Question: i'm using the libraries stated above. I'm quite confused how to build a executionable .jar file tho. It wont work somehow.
I'm using the maven assembly plugin and so far I was able to create a .jar for my server. My server only uses kryonet and javafx, which i have in maven.
Nifty GUI unfortunately i only have locally on my drive, I added a local repository to my pom.xml.
Due to lwjgl natives I chose to use the maven-nativedependencies-plugin, the copy process does work and stuff and the .jar is succesfully created.
I'm not sure where my problem is. To create my server .jar file wasn't a big deal but i'm hanging on the game client, i think this has it's origin in slick2d / lwjgl and or nifty gui.
You can find my pom here:
<URL>
Maven Screenshot if that helps:
<URL>

Thanks in advance !
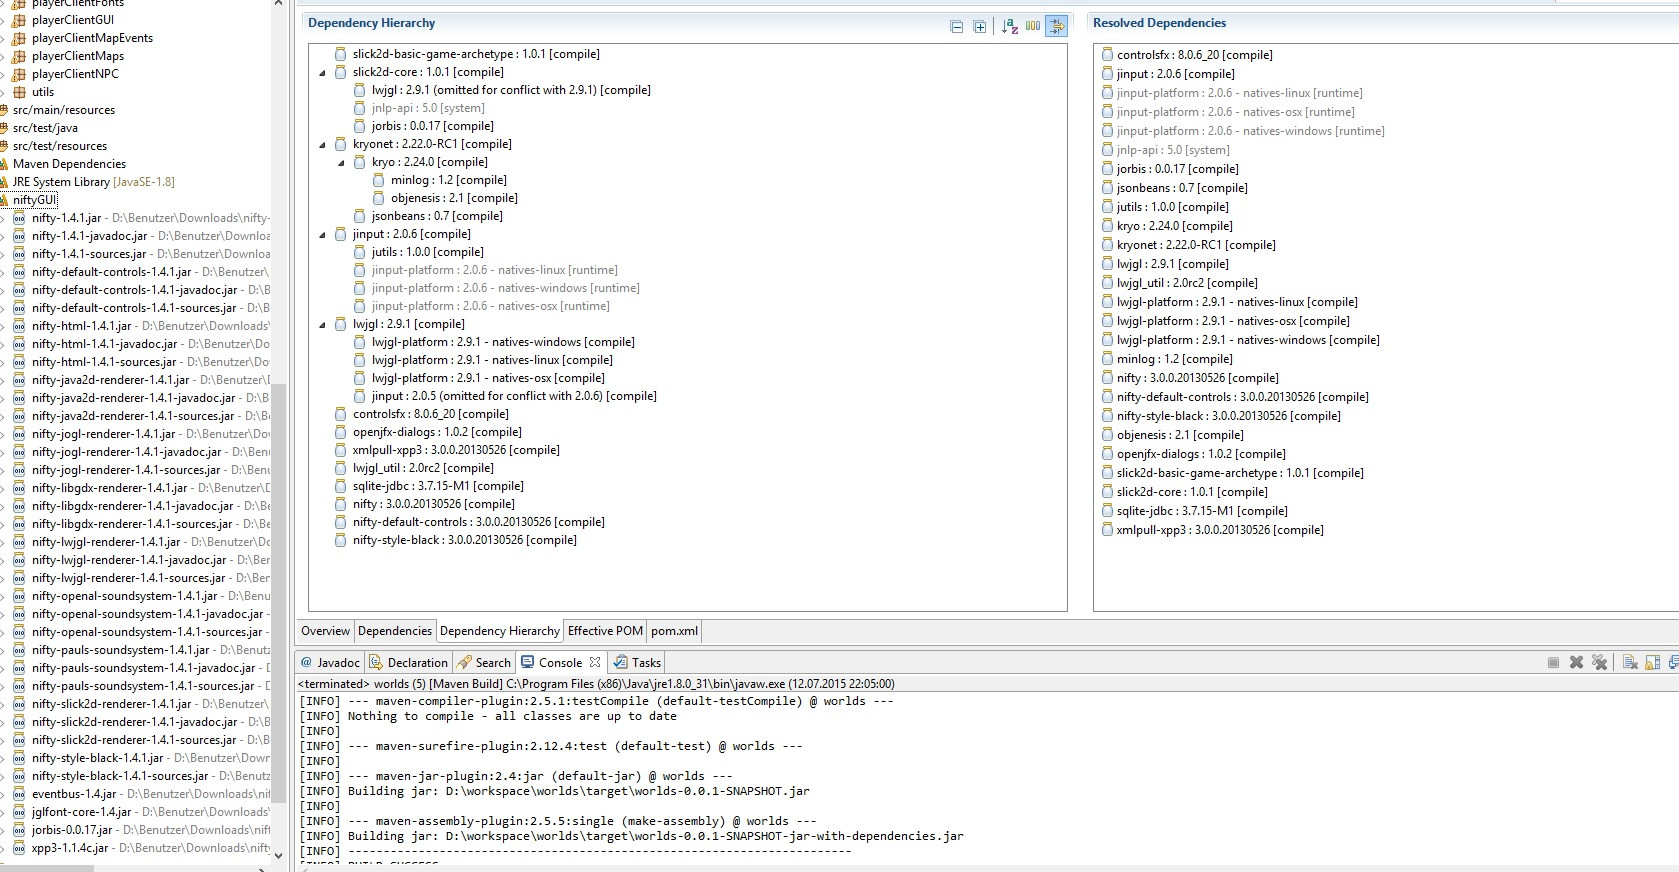
Answer: There are several approaches you could take.
I would suggest:
1. Add an explicit "Class-path" entry in your .jars MANIFEST.MF that includes your dependent libraries: http://alvinalexander.com/blog/post/java/how-build-executable-jar-file-reference-dependencies Example build.xml snippet: <tstamp/><!-- needed for TODAY -->
<manifest file="MANIFEST.MF">
<attribute name="Built-By" value="${manifest.built.by}"/>
<attribute name="Created-By" value="${manifest.created.by}"/>
<attribute name="Main-Class" value="${manifest.main.class}"/>
<attribute name="Implementation-Version" value="${version.number}-${build.number}"/>
<attribute name="Built-Date" value="${TODAY}"/>
<attribute name="Class-Path" value="${mf.classpath}" />
</manifest>
2. Ship the dependent .jar's along with your application's jar. In other words, copy the dependent .jars to the same install directory when you install your app.
Another, different approach might be:
1. Create a "fat/uber" .jar:
<URL>